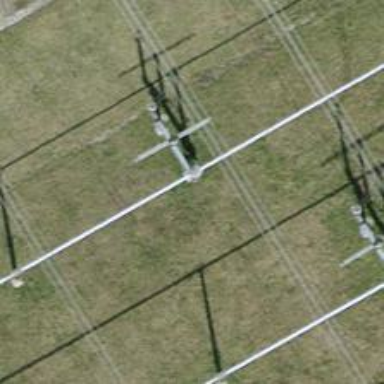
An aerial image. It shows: Bay for power lines.